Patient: sex M, age 30
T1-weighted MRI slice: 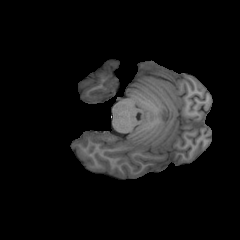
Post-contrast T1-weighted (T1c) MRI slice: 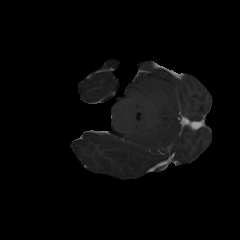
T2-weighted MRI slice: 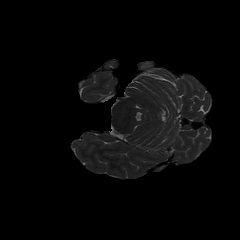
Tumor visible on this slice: no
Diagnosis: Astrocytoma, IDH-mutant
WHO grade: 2